Question: Here i have mentioned current image form.

1) It is an multiple select dropdown. it should restrict duplicate tax name.
for an example in this image two time that selected.
while selecting same name it should show not display here.
so please help me to do this.
'''
<div class="form-group">
<label for="tax">Tax Name</label>
<select class="form-control" id="tax_name" (change)=" dropdown(tax.value)" [(ngModel)]="model.tax" name="tax_name" #tax="ngModel">
<option value="addNew">
<i class="fa fa-plus" aria-hidden="true"></i>Add New Tax </option>
<hr>
<br/>
<option *ngFor="let i of taxlist" [value]="i.tax_name">{{i.tax_name}} &nbsp; ( {{i.tax_percentage}}% )</option>
</select>
</div>
<div>
<label for="percentage">Tax Percentage</label>
<input type="text" class="form-control" id="tax_percentage" placeholder="Percentage" pattern="[0-9]+" minlength="0" maxlength="3"
[(ngModel)]="per" name="tax_percentage" #percentage="ngModel">
</div>
<button (click)="addContact(tax.value,percentage.value);" type="button" class="btn btn-success btn-sm text-right">
<i class="fa fa-plus fa-lg"></i>
</button>
'''
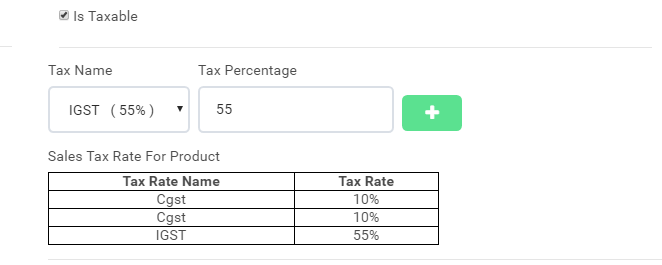
Answer: Ok. When you use *ngFor to loop over values you must remove any duplicate entries that are in the list. So, good way is to create a filter in Angular 2+ it is called a Pipe. It is basically filter that will remove your duplicate entries in the list so user won't be able to select multiple same values because they are filtered and not present in a list.
> '''
@Pipe(name: 'unique')
export class FilterPipe implements PipeTransform
{
transform(value: any, args?: any): any {
// Remove the duplicate elements (this will remove duplicates
let uniqueArray = value.filter(function (el, index, array) {
return array.indexOf (el) == index;
});
return uniqueArray; }
'''
}
And you will use this pipe in html :
'''
<option *ngFor="let i of taxlist | unique" [value]="i.tax_name {{i.tax_name}} &nbsp; ( {{i.tax_percentage}}% )</option>
'''
But please import this Pipe and register it in module you are using it in.
Courtesy to link I've previously provided in comment.